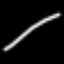
Label: line